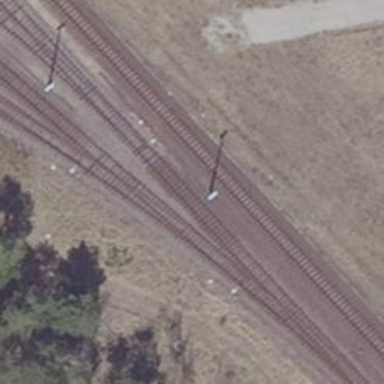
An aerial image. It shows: Railway switch.